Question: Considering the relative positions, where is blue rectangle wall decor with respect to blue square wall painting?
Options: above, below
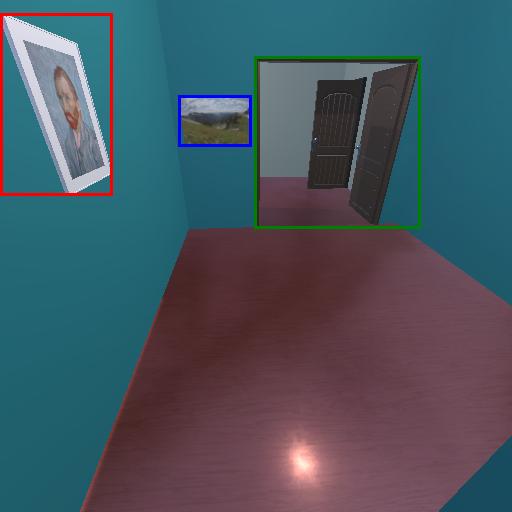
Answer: above